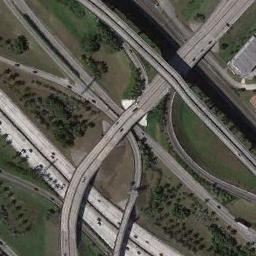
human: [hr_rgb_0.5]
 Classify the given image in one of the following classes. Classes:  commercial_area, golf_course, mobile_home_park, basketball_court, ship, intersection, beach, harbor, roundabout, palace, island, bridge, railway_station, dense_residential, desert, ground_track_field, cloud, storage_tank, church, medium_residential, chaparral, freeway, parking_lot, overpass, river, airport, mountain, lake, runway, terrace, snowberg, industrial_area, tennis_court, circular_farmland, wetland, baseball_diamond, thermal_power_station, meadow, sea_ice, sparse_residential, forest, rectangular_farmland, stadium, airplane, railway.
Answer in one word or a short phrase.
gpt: overpass